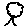
Label: tree